Field crop: maize
Growth stage: 1
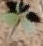
Species: datura